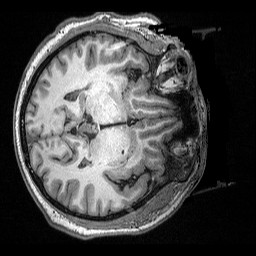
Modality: T1w
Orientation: axial
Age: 23
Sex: male
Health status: ill
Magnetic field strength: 3 T
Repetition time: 2.53 s
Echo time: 0.00331 s